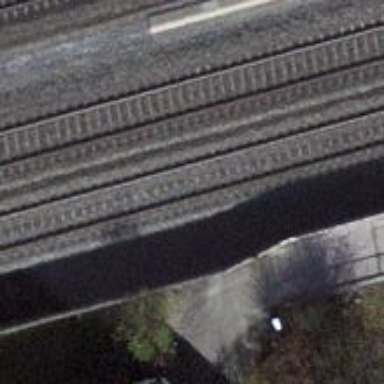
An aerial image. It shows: Bridge over electrified railway with contact lines.